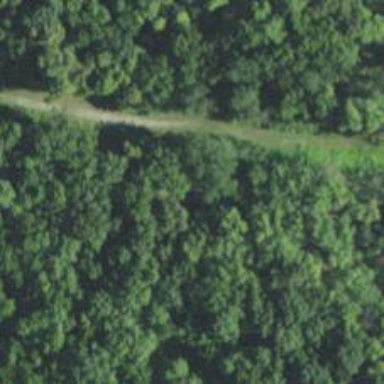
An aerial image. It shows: Asphalt cycleway beside abandoned railway.